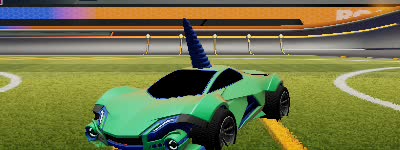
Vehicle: werewolf